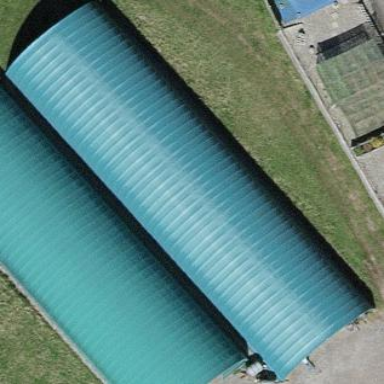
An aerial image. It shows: Greenhouse.